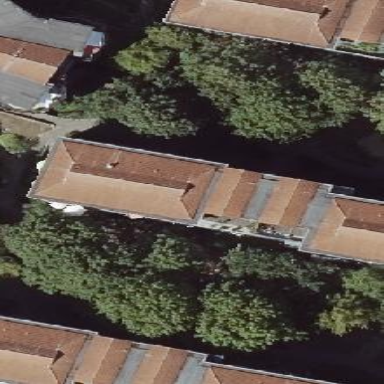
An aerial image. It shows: Apartment building with flat roof.